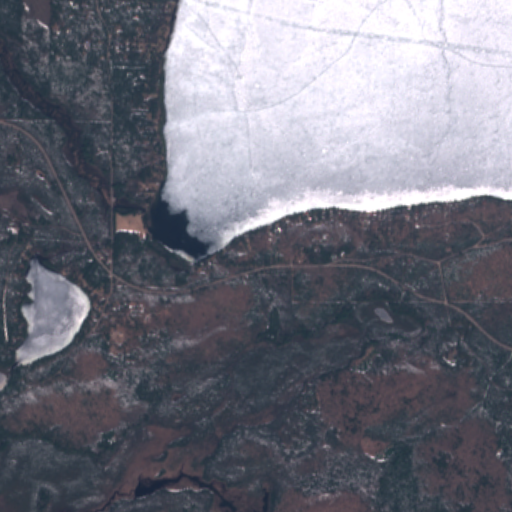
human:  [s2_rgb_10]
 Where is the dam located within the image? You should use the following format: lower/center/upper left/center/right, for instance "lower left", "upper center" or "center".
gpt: The dam is located in the center left of the image.
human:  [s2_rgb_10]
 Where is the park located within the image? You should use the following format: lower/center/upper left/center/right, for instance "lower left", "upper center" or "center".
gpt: The park is located in the center left of the image.
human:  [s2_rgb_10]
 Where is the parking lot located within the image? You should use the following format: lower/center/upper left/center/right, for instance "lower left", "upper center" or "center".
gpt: The parking lot is located in the center left of the image.
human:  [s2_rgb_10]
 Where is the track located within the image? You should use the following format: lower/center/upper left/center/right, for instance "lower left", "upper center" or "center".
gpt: There is no track in the image.